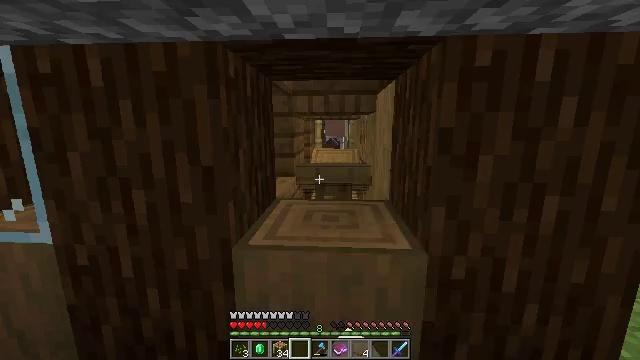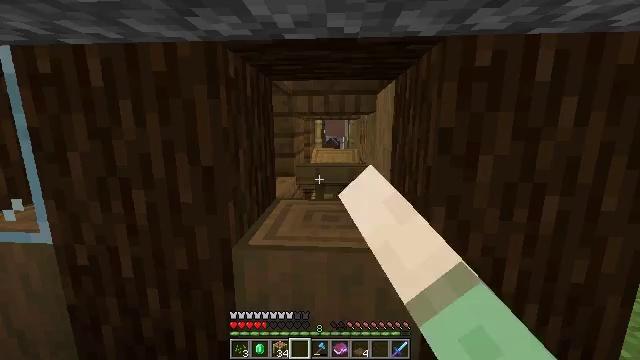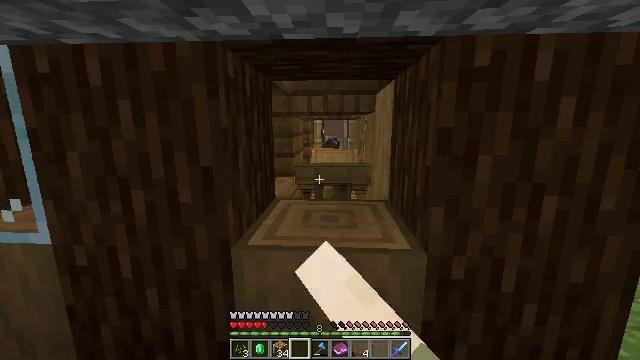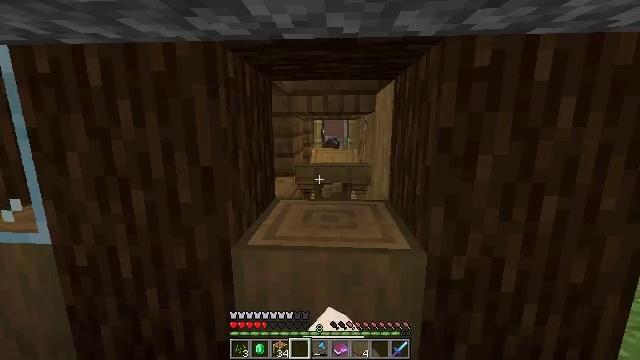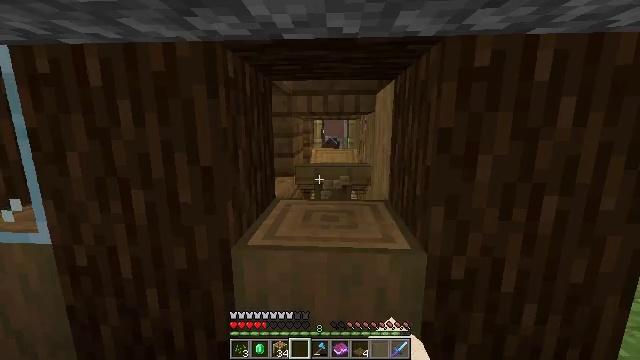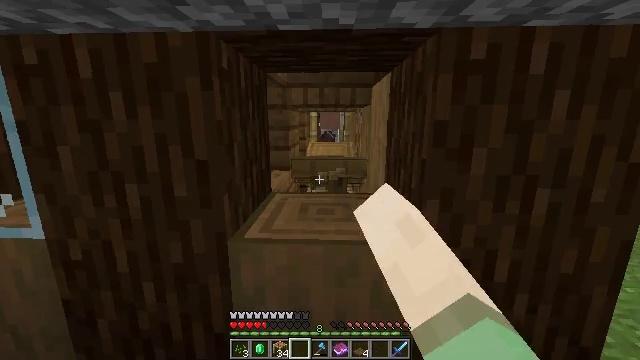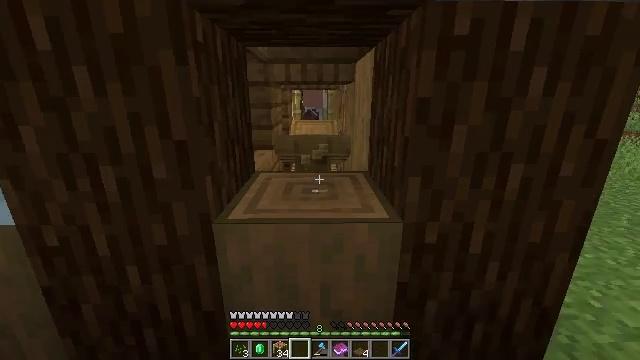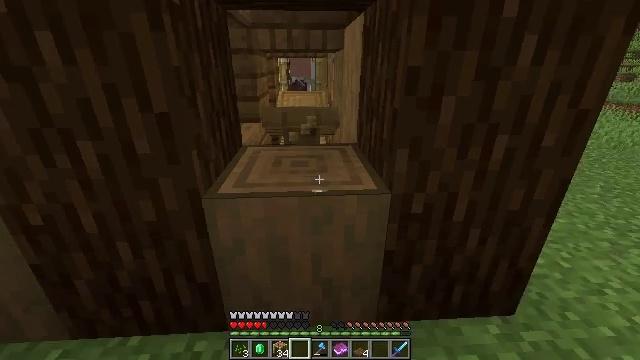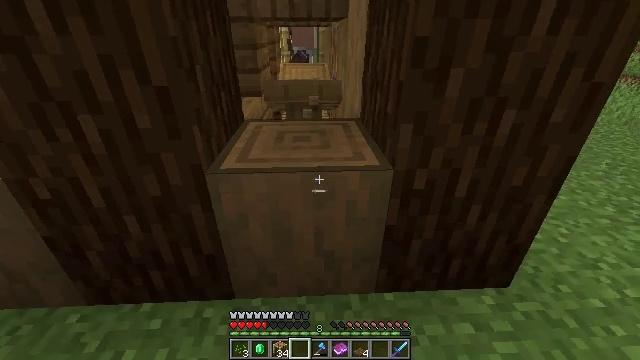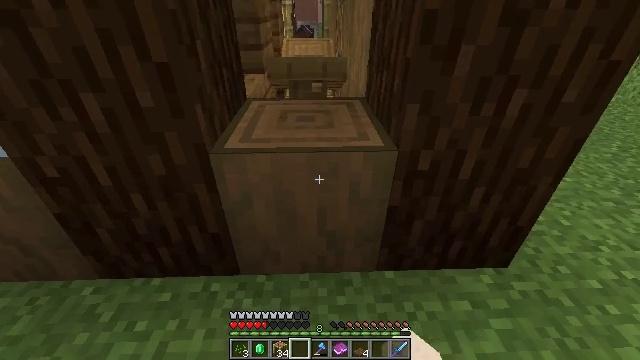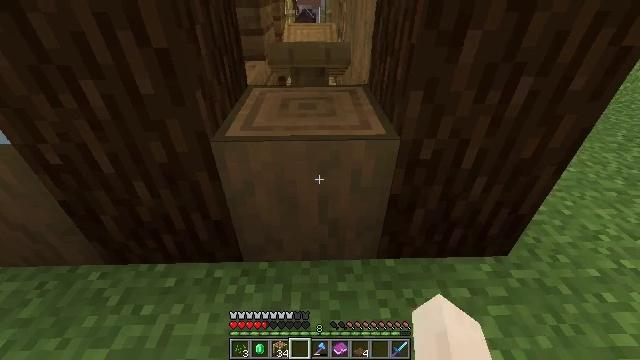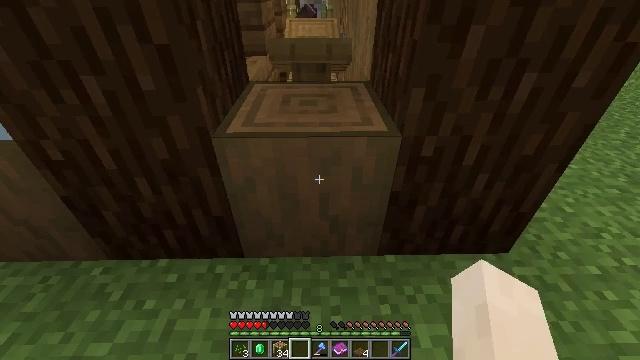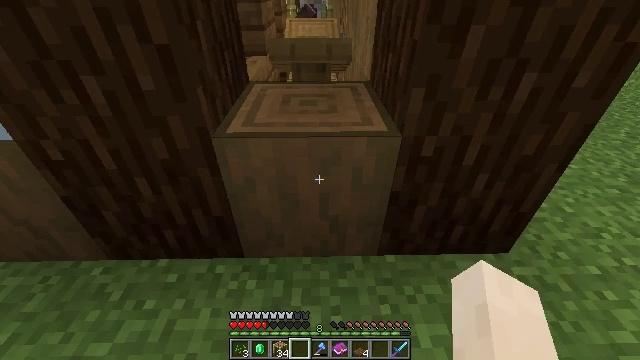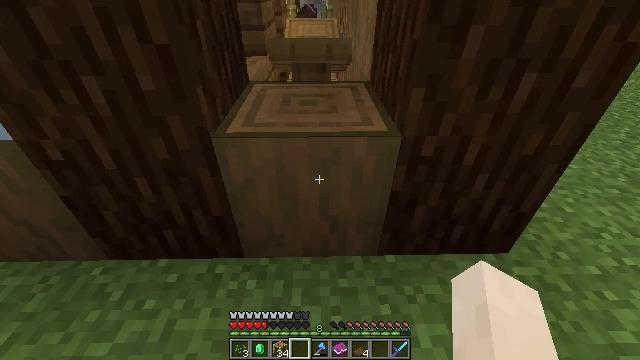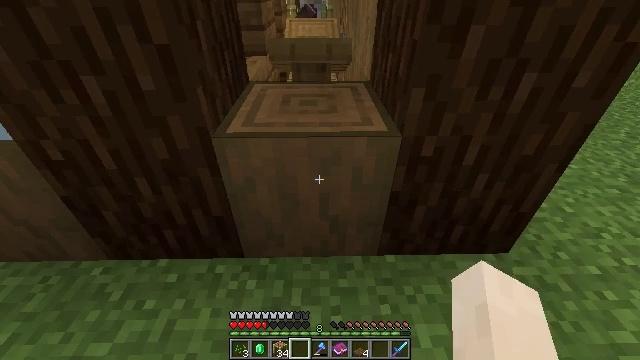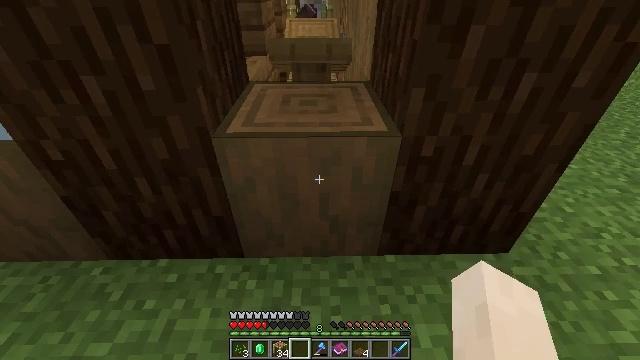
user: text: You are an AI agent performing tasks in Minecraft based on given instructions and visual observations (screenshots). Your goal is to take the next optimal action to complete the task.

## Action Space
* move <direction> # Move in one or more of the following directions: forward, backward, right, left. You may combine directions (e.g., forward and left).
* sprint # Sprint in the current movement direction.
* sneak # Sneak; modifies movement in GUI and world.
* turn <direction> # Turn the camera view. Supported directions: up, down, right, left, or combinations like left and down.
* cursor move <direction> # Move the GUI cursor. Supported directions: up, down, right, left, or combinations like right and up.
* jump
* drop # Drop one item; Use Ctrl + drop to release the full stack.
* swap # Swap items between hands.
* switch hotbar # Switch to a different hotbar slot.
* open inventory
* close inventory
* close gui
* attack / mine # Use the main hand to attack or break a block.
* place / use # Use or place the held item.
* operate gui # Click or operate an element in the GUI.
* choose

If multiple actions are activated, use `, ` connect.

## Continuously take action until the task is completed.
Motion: motion action
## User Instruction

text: Mine the stripped spruce log.
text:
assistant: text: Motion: attack / mine
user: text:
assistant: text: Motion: attack / mine
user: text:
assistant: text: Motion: attack / mine
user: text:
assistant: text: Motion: attack / mine
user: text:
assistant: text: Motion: turn down
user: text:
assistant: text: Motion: turn right and down
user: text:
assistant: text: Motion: turn right and down
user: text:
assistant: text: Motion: turn down
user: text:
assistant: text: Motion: turn down
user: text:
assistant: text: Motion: turn down
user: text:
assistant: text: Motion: no_op
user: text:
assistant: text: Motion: no_op
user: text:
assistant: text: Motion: no_op
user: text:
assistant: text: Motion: no_op
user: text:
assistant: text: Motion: no_op
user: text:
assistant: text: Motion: no_op
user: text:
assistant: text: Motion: no_op
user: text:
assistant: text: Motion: no_op
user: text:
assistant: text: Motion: no_op
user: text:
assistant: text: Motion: no_op
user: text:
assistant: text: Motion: no_op
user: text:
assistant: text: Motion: no_op
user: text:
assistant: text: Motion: no_op
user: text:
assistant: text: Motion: no_op
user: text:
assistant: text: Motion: no_op
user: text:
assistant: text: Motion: no_op
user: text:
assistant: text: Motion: no_op
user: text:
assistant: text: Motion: no_op
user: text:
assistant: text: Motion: no_op
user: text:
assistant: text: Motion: turn left